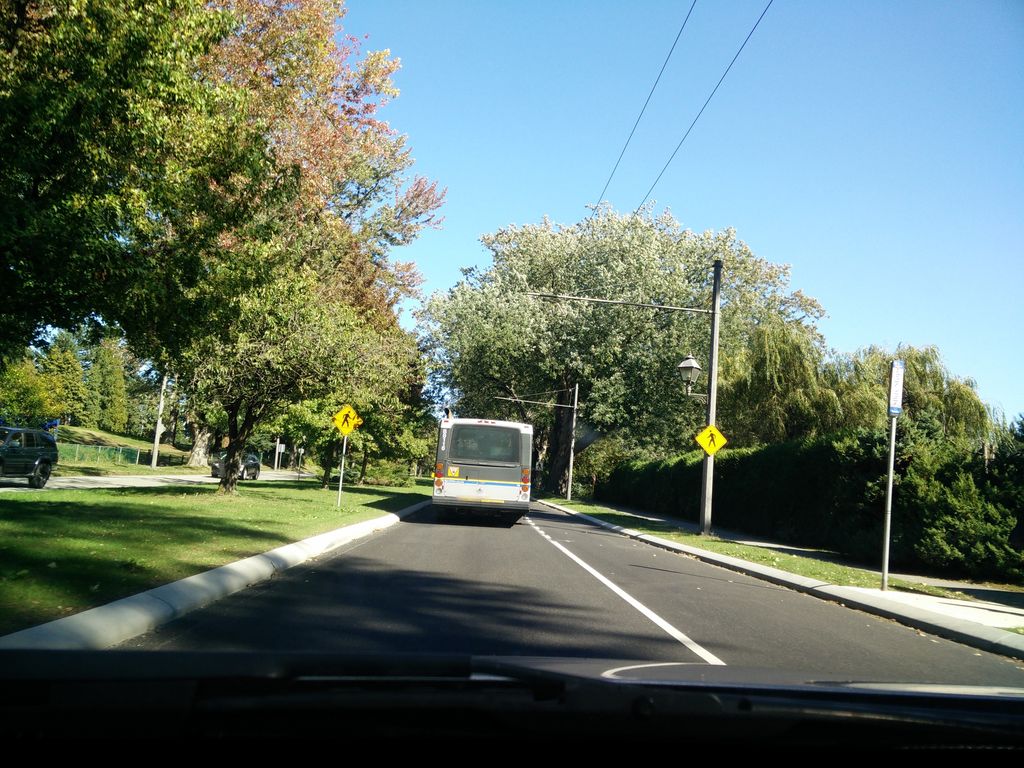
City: vancouver